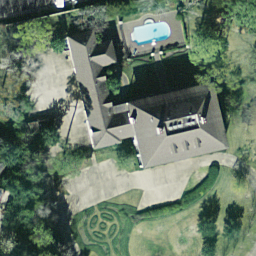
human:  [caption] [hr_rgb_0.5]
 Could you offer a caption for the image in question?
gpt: A villa with grey roofs is surrounded by lush plants in the sparse residential area .

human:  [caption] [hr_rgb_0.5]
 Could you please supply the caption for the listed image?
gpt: This is a sparse residential area with a villa surrounded by lush plants .

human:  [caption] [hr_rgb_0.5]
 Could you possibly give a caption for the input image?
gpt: A villa with plants surrounded is in the sparse residential area .

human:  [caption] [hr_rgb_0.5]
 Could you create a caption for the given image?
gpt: A villa with grey roofs has a swimming pool in the middle is in the sparse residential area .

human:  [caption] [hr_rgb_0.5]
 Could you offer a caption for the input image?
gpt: A villa with lush plants surrounded has a swimming pool in the middle .